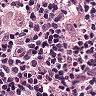
Metastatic tissue present: no